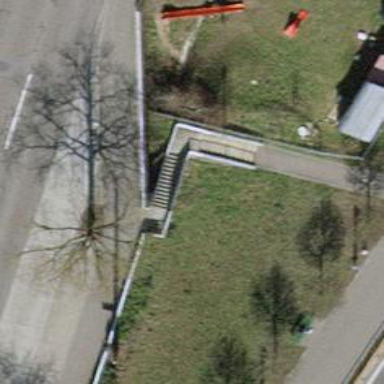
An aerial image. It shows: Set of concrete steps.